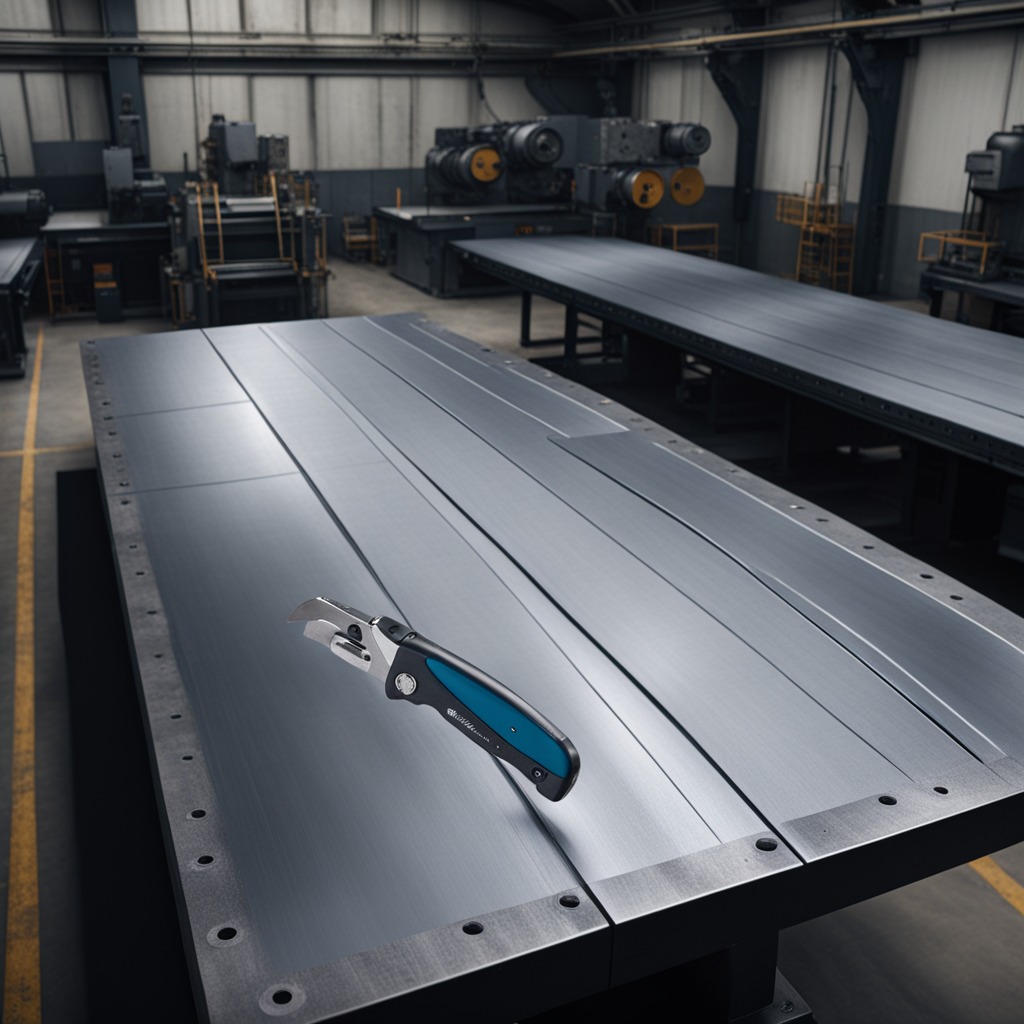
A utility knife is lying on a cold steel table in a mining workshop.